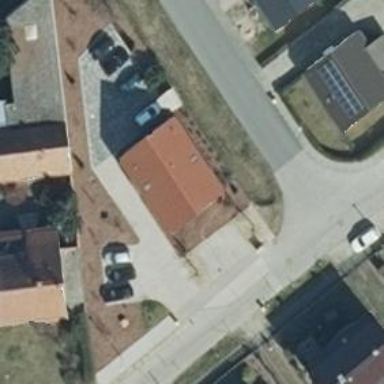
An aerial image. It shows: Residential building.